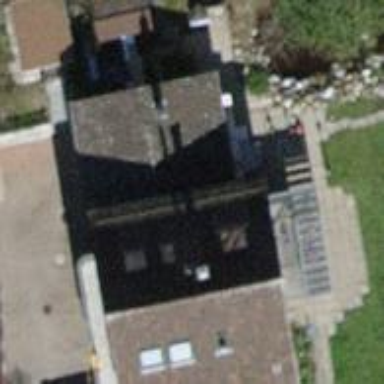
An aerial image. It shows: Detached building with gabled roof oriented across.